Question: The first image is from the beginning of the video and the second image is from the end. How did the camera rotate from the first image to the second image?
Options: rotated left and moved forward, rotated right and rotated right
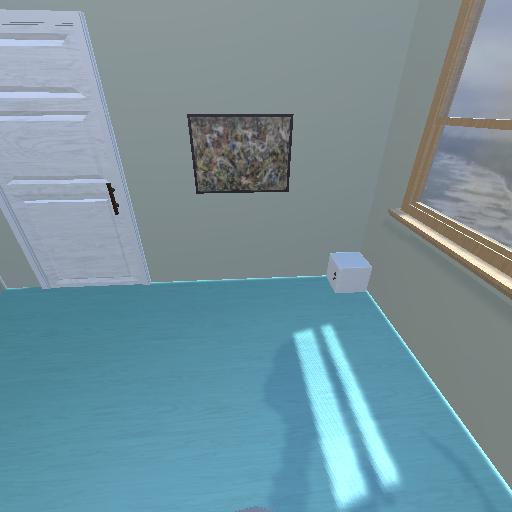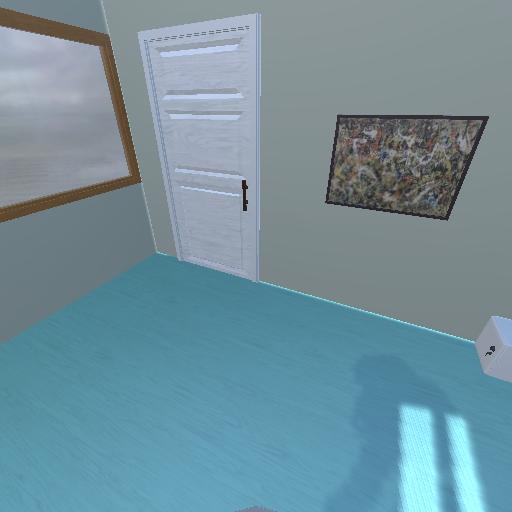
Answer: rotated left and moved forward